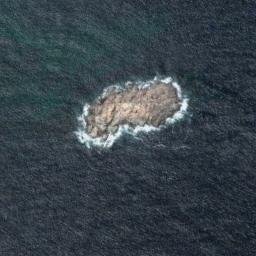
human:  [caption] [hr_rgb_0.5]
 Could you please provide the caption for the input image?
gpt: The island is very empty .

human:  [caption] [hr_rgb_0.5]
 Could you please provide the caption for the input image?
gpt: The irregularly shaped yellow-brown island is surrounded by blue sea water with a white sand beach .

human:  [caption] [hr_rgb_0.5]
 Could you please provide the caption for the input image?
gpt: The land on the island is uneven .

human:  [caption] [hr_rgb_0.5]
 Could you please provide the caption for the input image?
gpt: The stone island is surrounded by deep green waters .

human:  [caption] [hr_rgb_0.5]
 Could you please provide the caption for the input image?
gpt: The brown island is on a deep blue sea .